Question: I have a map, and I draw a rectangle on it. Here is what I want: whenever my mouse enter that rectangle, open an infowindow, when my mouse leave, close the infowindow.
I have successfully created a map and drawn a rectangle. Here is my code:
'''
var map;
function initialize() {
// Init map
var mapOptions = {
center: { lat: ***, lng: *** },
zoom: 13,
draggable: false,
scrollwheel: false,
zoomControl: false,
streetViewControl: false,
mapTypeControl: false,
disableDoubleClickZoom: true
};
map = new google.maps.Map(document.getElementById('map-canvas'), mapOptions);
google.maps.event.addListenerOnce(map, 'bounds_changed', function () {
drawGrid();
});
} // end initialize
function drawGrid() {
var rectangle = new google.maps.Rectangle({
strokeColor: '#000',
strokeWeight: 2,
fillOpacity: 0,
map: map,
bounds: new google.maps.LatLngBounds(sw1, ne1) //sw1 and ne1 is my variable
});
var infowindow = new google.maps.InfoWindow({
content: "Hello",
position: rectangle.getBounds().getCenter()
});
google.maps.event.addListener(rectangle, 'mouseover', function () {
infowindow.open(map);
});
google.maps.event.addListener(rectangle, 'mouseout', function () {
infowindow.close();
});
}
google.maps.event.addDomListener(window, 'load', initialize);
'''
You can see the result below. The rectangle is the black one.

Now, the problems are:
1. Mouseover event is fired only when I let my mouse follow the green arrows.
2. Mouseout event is fired only when my mouse follow the green arrows (yes, from out to in, not in to out as expected), and it's fired twice.
Why do I encounter those problems? What did I do wrong? How to solve this problem? Thank you so much for your help.
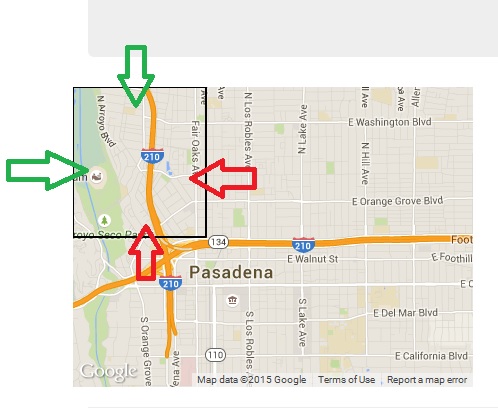
Answer: There was a change to the way Firefox 39.0 handles mouse events. See <URL>
Note that users have reported that v=3 (the release version) is working correctly and this issue only appears in v=3.exp (the "experimental" version).